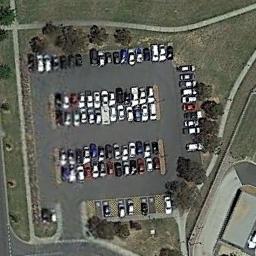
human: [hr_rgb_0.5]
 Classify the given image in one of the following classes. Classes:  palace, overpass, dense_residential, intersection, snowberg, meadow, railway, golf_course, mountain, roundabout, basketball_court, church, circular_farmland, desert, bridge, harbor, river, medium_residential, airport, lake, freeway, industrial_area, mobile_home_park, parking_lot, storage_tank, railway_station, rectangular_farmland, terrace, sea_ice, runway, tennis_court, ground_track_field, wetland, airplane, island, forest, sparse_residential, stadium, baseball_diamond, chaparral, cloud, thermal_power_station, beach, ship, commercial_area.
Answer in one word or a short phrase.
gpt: parking_lot